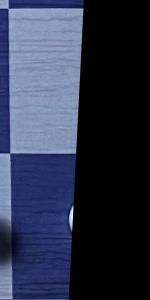
Label: Pawn_White